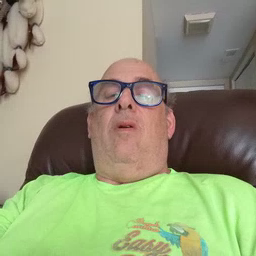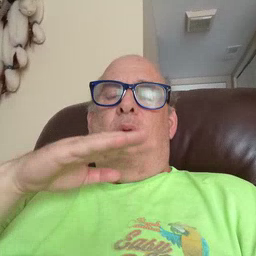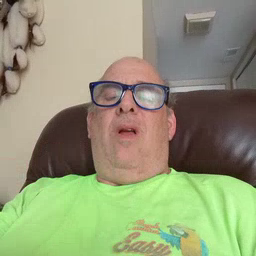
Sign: quiet